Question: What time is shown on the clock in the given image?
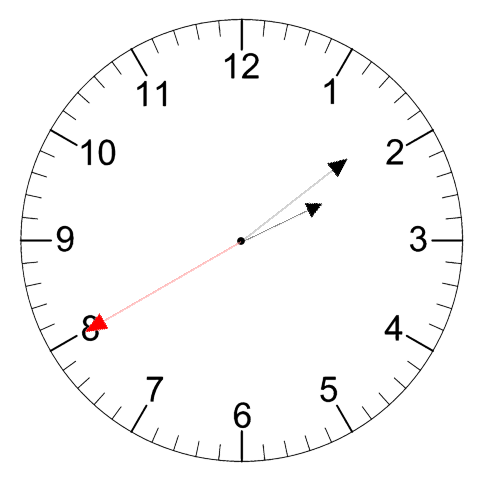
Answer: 02:08:40